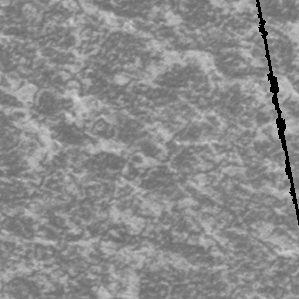
Label: frost